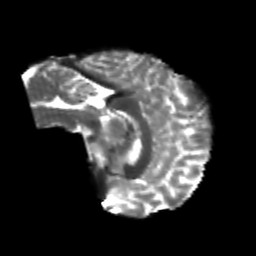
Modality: T2w
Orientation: sagittal
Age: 19
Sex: male
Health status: healthy
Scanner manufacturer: philips
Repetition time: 7.388 s
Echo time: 0.08599 s